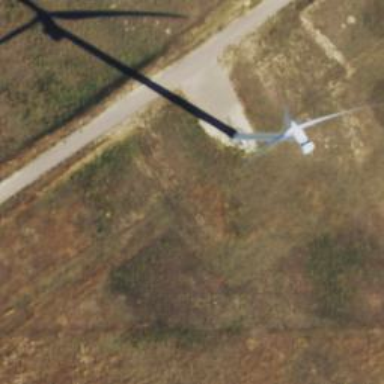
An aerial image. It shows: Wind generator using horizontal axis wind turbines.